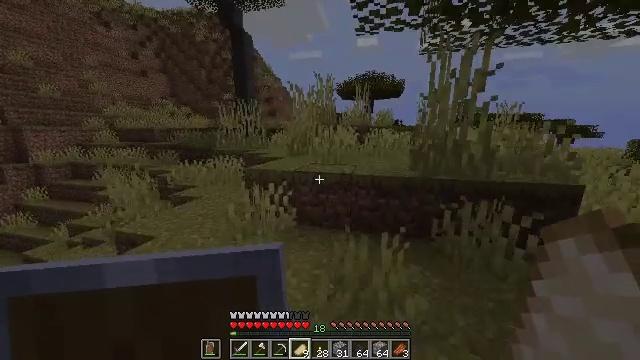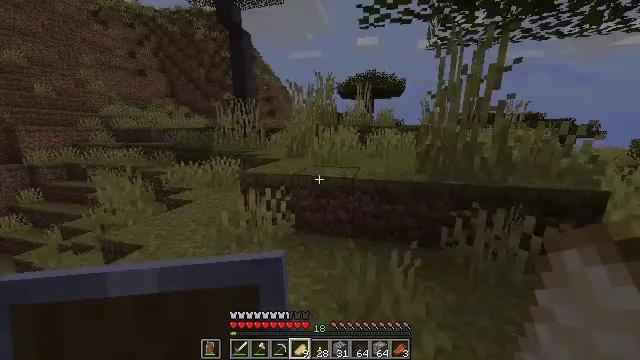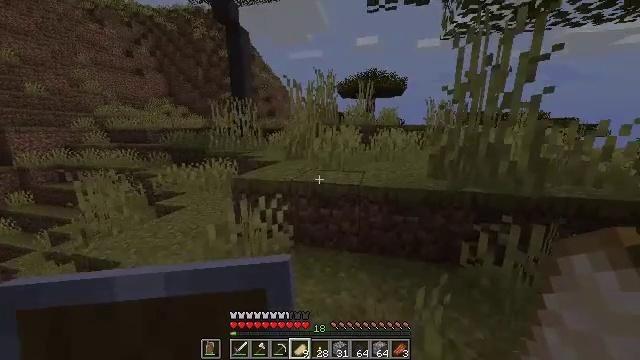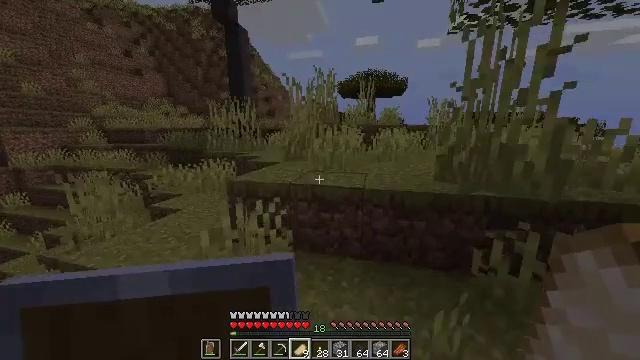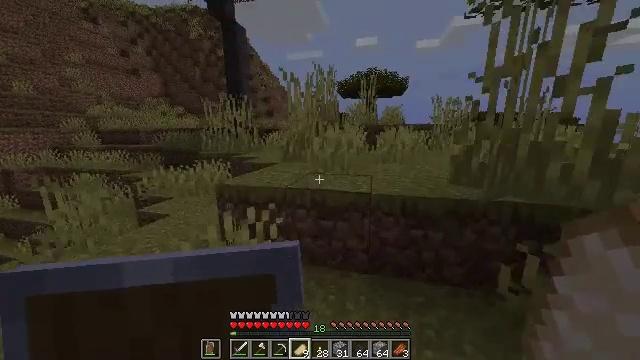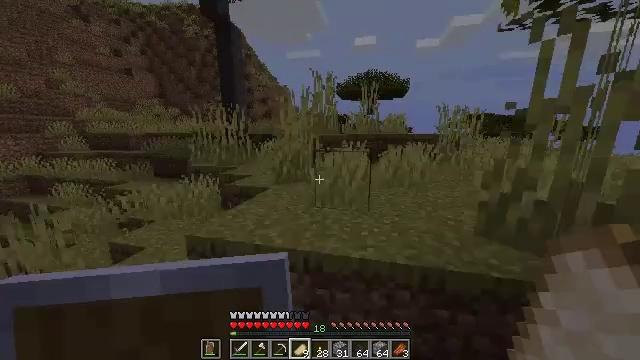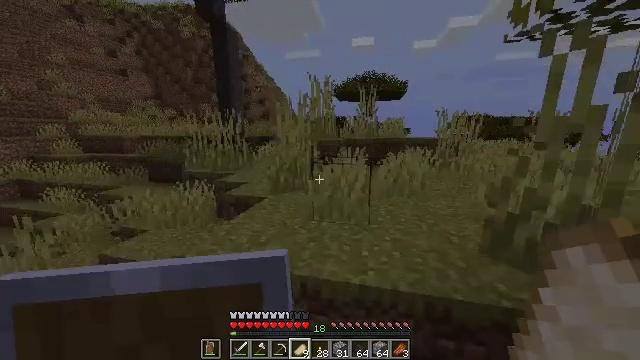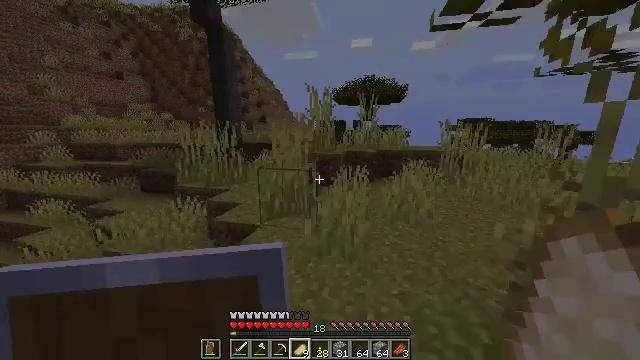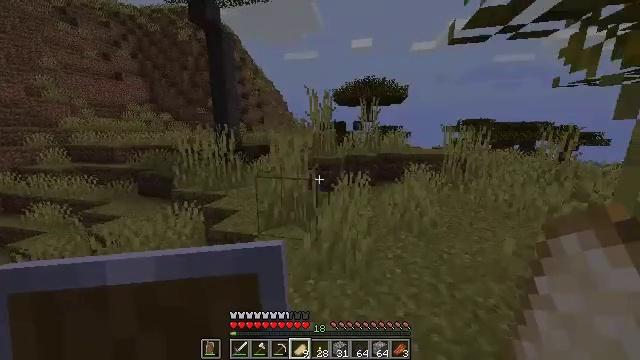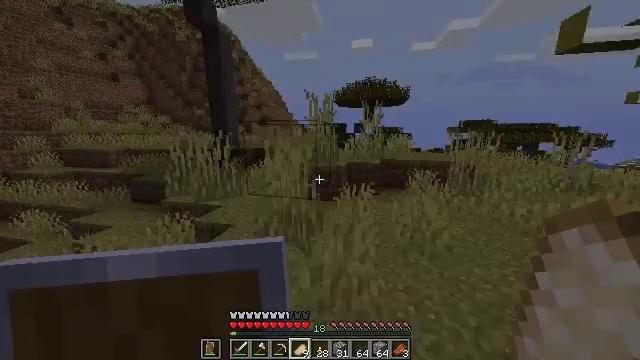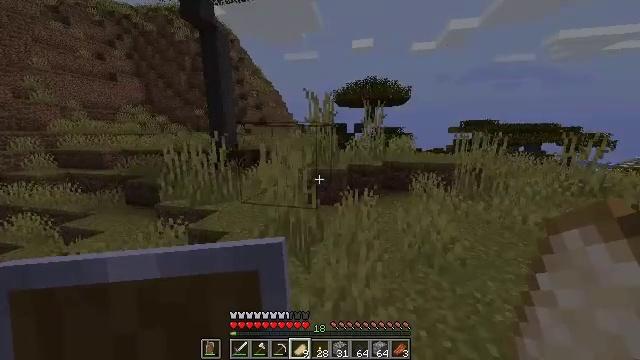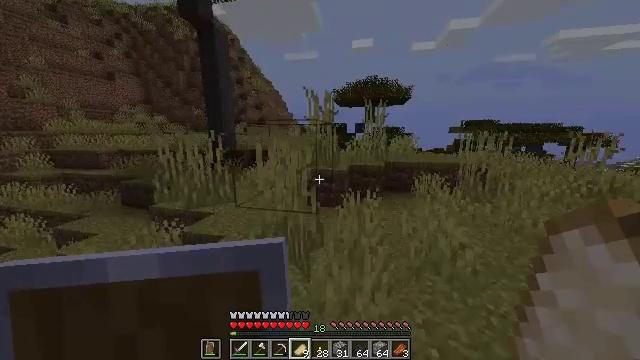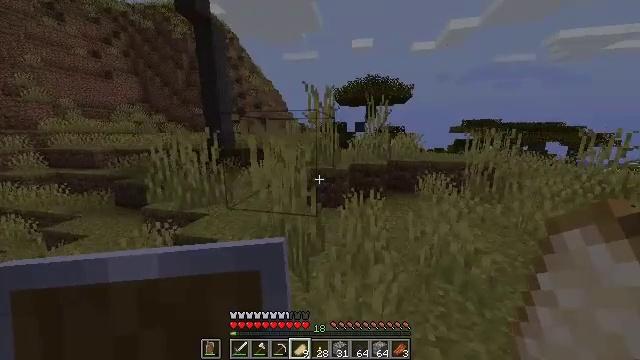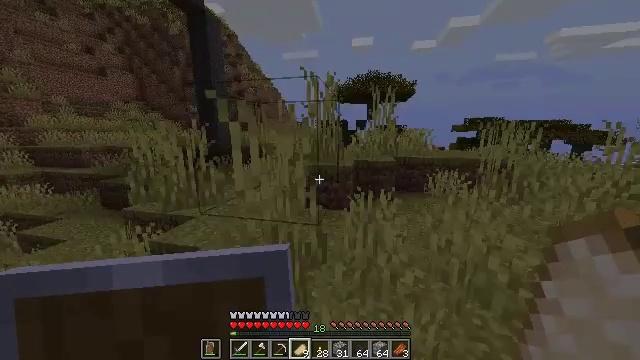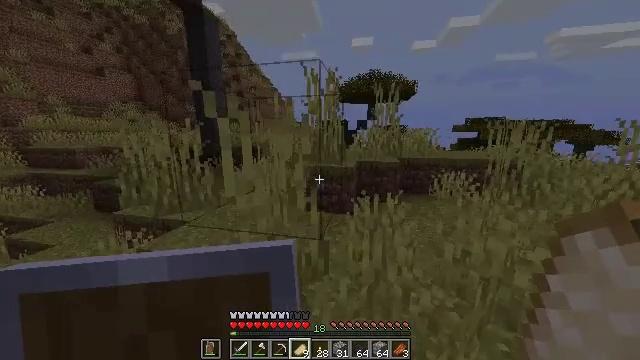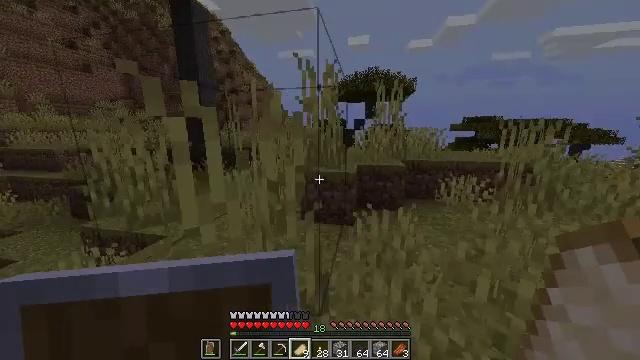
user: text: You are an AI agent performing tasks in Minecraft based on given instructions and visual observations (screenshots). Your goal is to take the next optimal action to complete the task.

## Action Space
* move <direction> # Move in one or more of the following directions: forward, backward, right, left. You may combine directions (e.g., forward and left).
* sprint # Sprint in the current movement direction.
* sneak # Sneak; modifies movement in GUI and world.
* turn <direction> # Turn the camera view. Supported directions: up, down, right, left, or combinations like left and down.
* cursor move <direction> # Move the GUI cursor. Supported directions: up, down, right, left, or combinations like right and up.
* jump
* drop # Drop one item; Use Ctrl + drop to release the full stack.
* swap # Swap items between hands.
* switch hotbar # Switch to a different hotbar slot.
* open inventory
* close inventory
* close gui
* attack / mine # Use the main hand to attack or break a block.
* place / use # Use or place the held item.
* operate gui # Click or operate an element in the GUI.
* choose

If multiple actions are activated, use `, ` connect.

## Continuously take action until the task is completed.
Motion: motion action
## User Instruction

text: Remove an apple from the inventory.
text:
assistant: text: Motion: move forward
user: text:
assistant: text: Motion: move forward
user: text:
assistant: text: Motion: move forward
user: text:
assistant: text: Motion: move forward
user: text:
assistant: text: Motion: move forward, jump
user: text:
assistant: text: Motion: move forward, jump
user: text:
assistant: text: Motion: move forward, jump
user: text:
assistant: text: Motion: move forward, jump
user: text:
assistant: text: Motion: move forward, jump
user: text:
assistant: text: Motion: move forward, jump
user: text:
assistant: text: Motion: move forward, sprint
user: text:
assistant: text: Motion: move forward, sprint
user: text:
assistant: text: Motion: move forward, sprint
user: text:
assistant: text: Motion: move forward, sprint
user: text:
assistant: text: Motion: move forward
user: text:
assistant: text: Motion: move forward, turn right
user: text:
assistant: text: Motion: move forward
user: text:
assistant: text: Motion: move forward
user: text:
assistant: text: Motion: move forward
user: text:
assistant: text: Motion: move forward
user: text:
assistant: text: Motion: move forward, jump
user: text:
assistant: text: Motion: move forward, jump
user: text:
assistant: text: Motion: move forward, jump
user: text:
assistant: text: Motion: move forward, jump
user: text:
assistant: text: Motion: move forward
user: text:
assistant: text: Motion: move forward
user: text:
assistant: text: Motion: move forward
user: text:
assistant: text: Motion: move forward
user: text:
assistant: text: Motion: move forward
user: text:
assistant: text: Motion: move forward